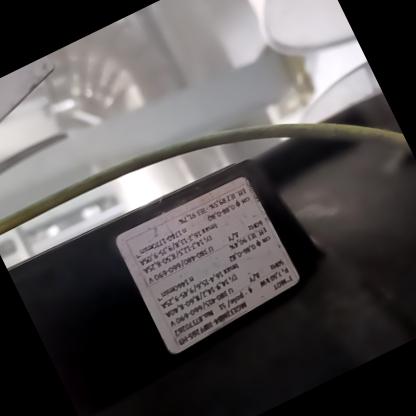
Klasa: tabliczka-znamionowa